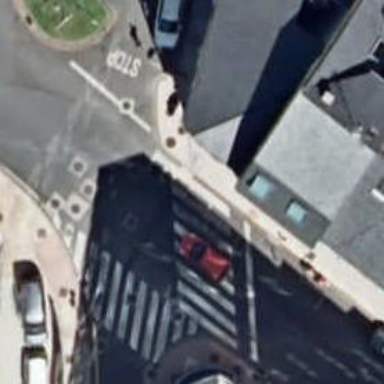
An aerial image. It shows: Road crossing with traffic signals.